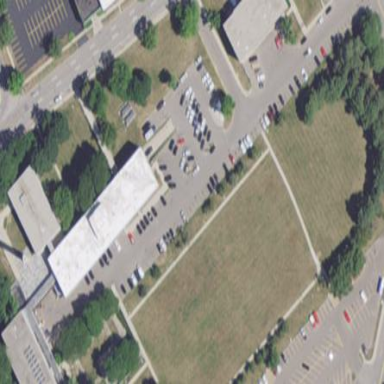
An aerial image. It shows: Police building.